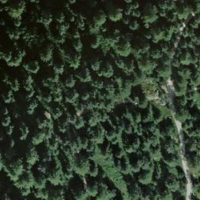
EUNIS habitat code: 43
Species observed at this site:
Vaccinium myrtillus
Larix decidua
Pinus cembra